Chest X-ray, PA view. Patient: 40 years old, sex F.
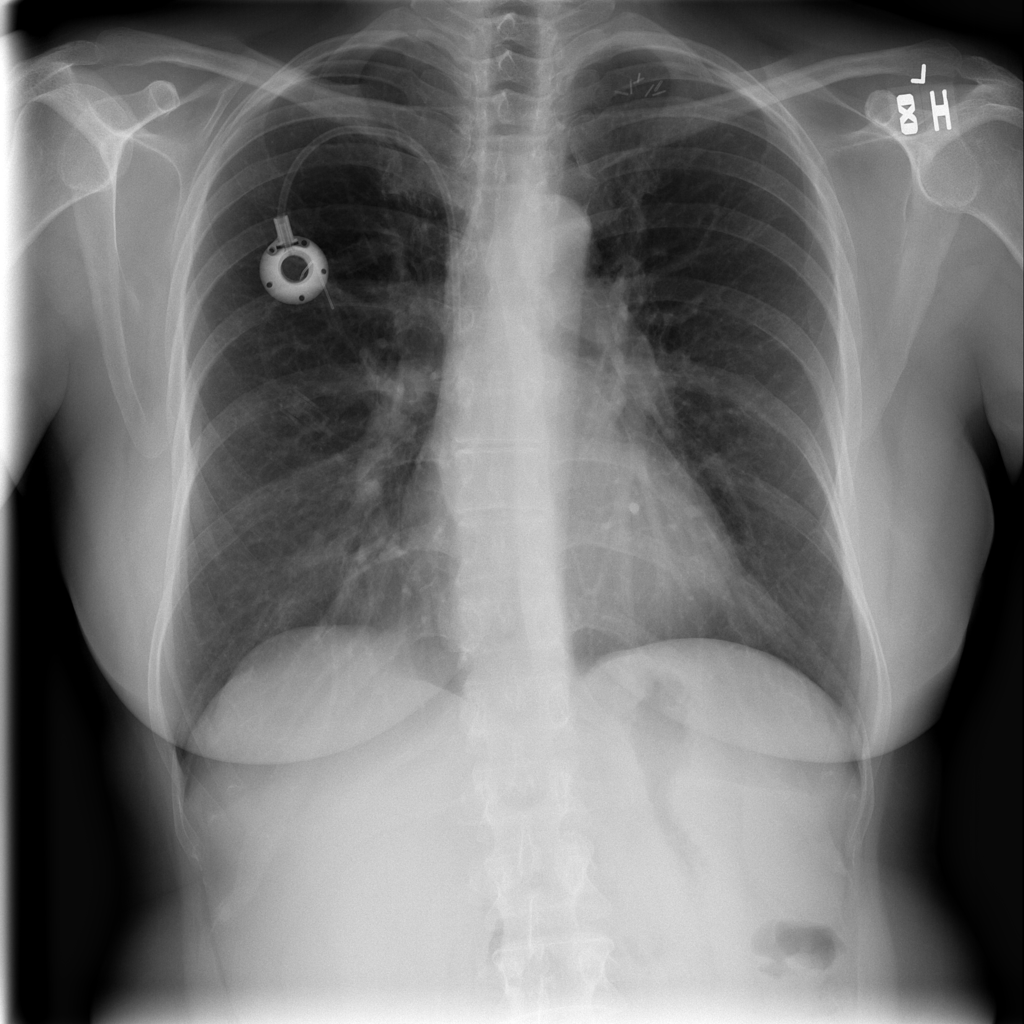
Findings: Infiltration